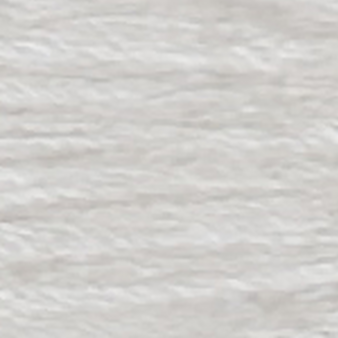
Label: other